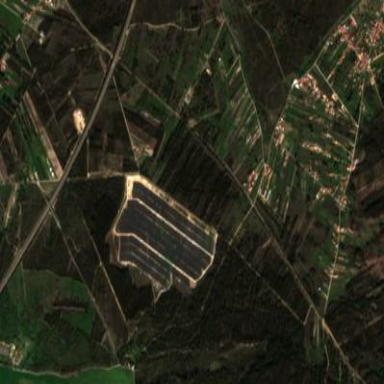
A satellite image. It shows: Solar power plant using photovoltaic technology.